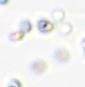
Label: Phaeocystis